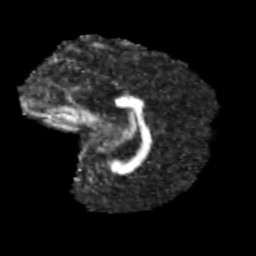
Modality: FA
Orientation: sagittal
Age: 12
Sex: male
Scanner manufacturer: siemens
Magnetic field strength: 3 T
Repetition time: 3.8 s
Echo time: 0.07 s